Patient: sex M, age 76
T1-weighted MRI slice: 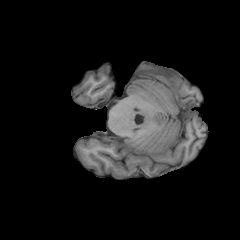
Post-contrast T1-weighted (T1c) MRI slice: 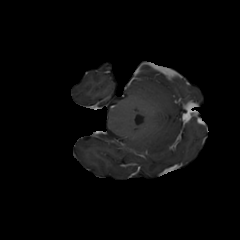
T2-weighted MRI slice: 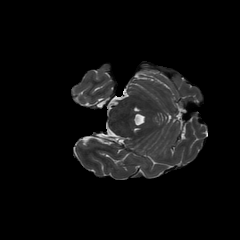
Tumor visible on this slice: no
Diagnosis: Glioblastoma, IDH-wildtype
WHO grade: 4